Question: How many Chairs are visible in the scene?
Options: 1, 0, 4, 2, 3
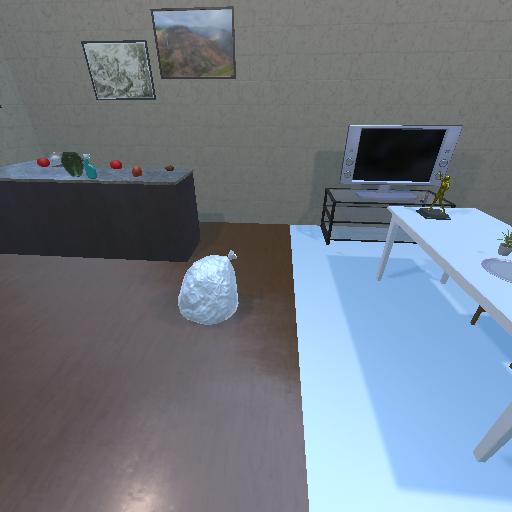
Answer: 1